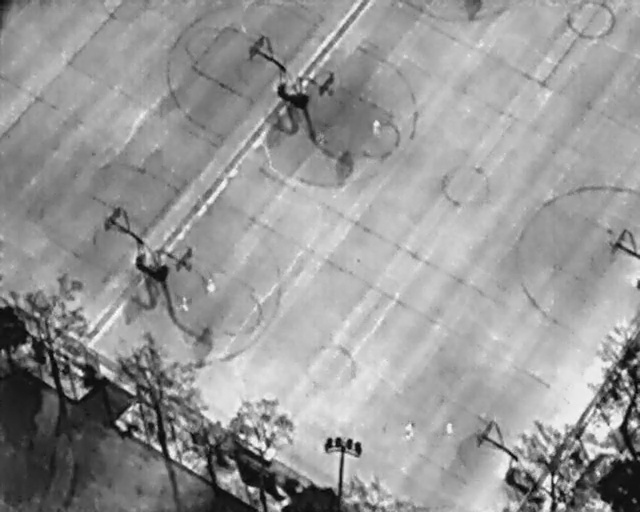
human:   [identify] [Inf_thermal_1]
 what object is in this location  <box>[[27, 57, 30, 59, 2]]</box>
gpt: <ref>1 medium person at the left</ref>

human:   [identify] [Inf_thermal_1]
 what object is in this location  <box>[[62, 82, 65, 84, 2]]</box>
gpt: <ref>1 medium person at the bottom</ref>

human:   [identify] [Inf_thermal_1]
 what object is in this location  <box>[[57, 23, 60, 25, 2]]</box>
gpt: <ref>1 medium person at the top</ref>